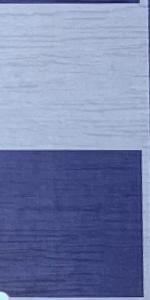
Label: Empty